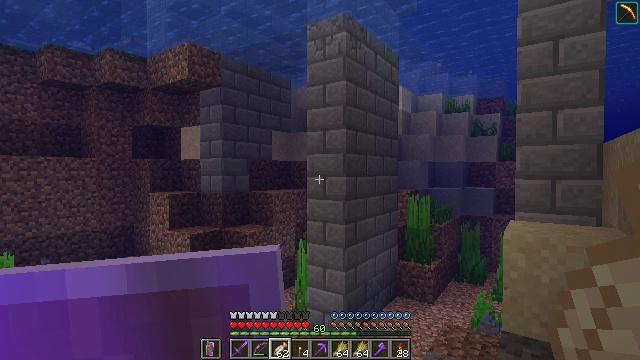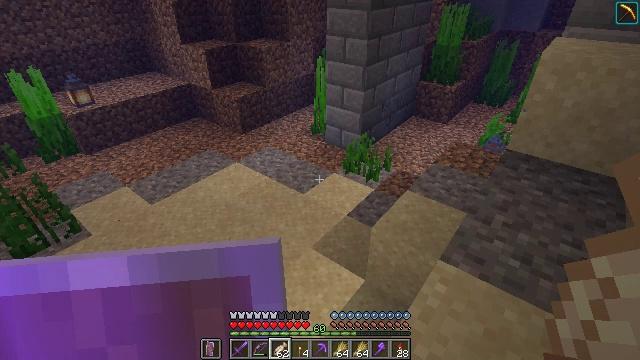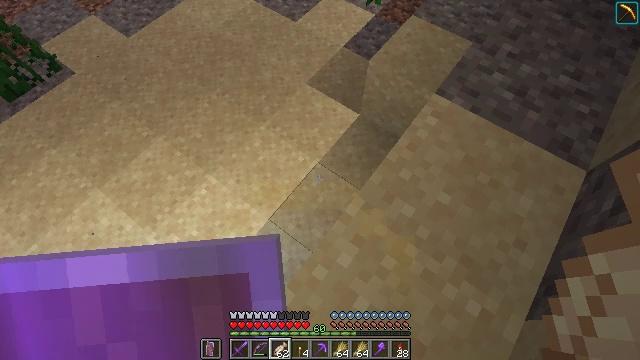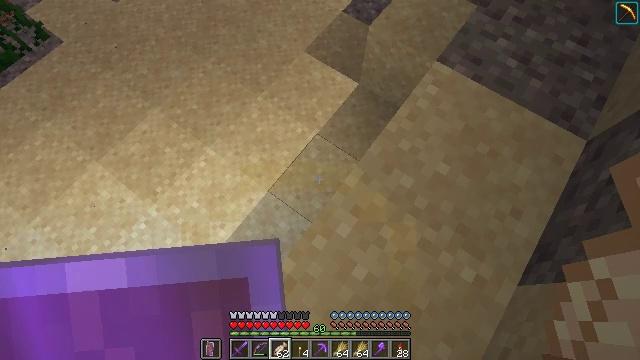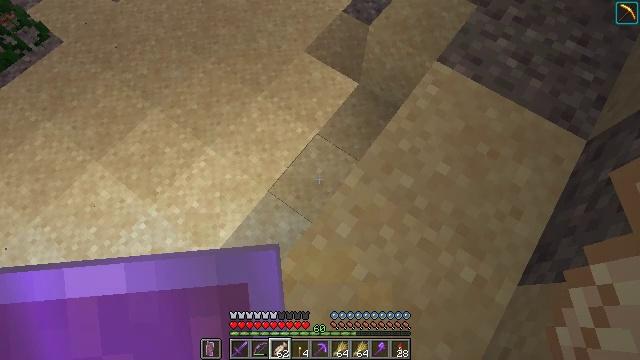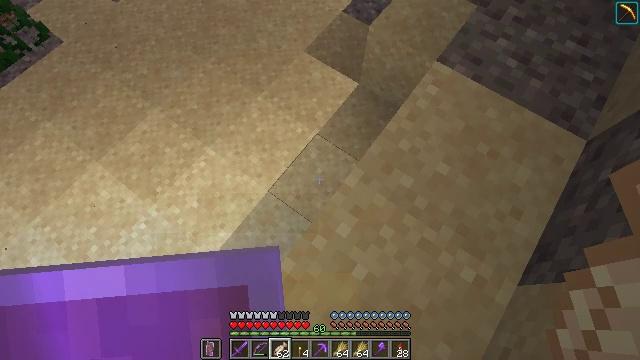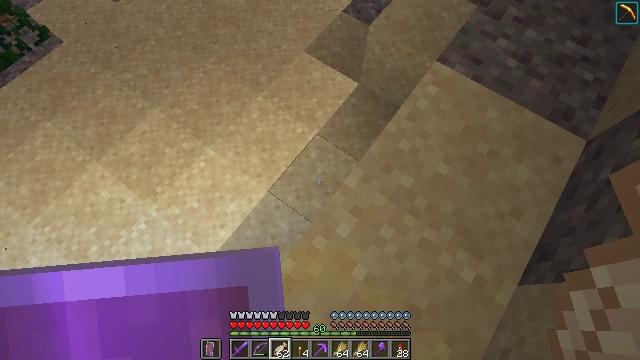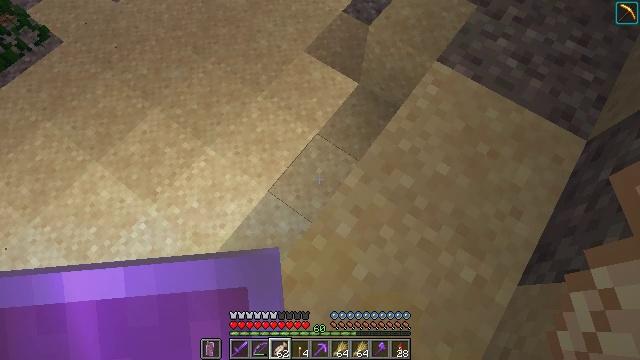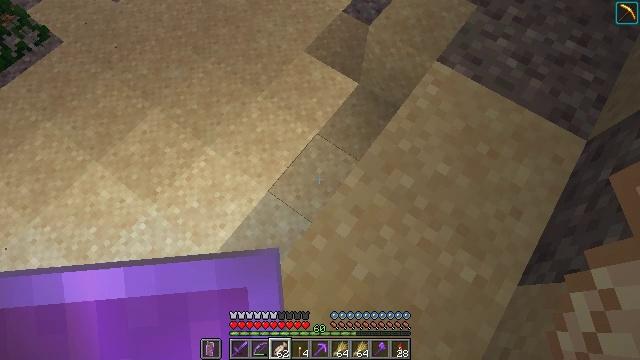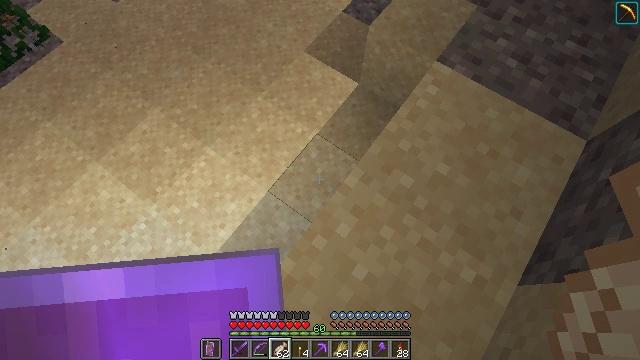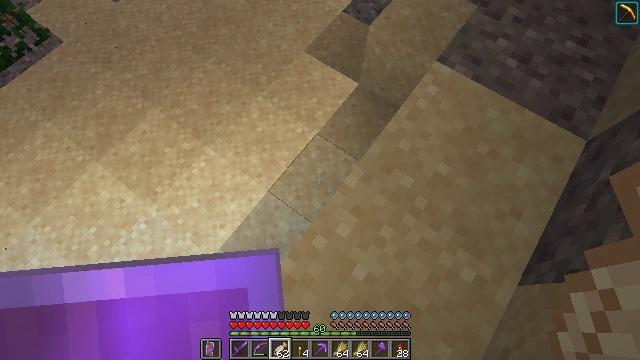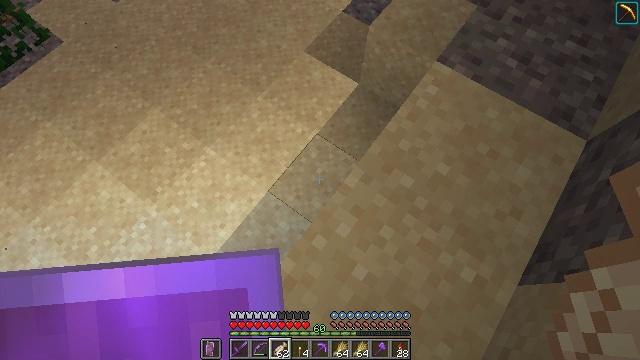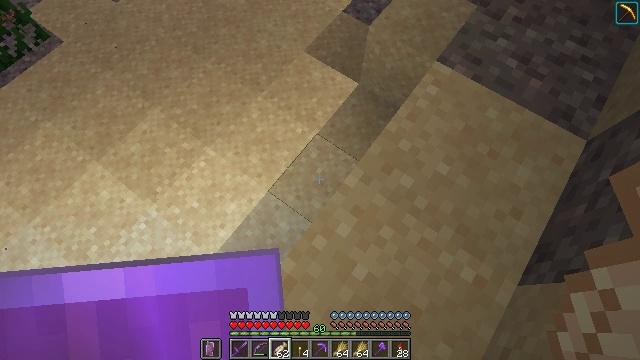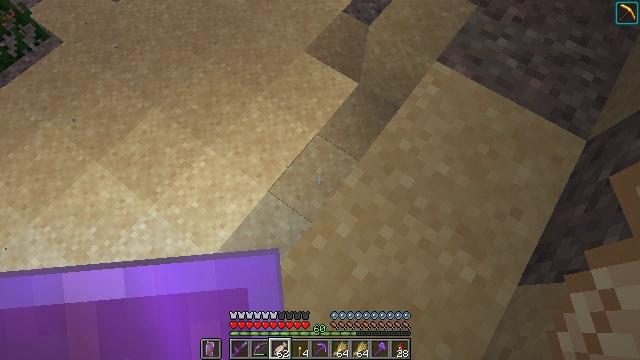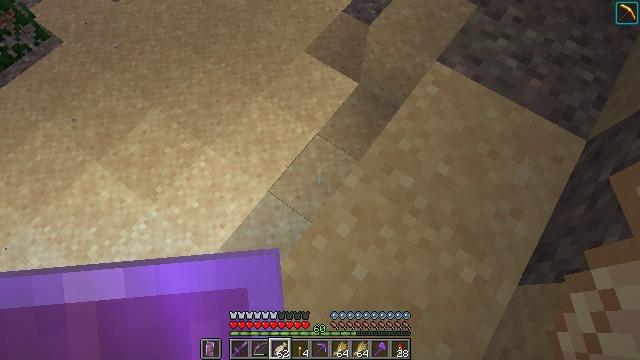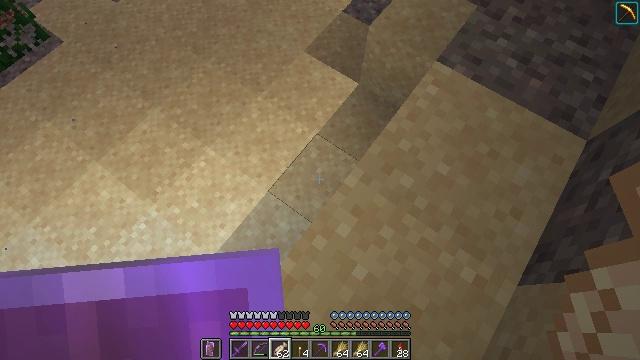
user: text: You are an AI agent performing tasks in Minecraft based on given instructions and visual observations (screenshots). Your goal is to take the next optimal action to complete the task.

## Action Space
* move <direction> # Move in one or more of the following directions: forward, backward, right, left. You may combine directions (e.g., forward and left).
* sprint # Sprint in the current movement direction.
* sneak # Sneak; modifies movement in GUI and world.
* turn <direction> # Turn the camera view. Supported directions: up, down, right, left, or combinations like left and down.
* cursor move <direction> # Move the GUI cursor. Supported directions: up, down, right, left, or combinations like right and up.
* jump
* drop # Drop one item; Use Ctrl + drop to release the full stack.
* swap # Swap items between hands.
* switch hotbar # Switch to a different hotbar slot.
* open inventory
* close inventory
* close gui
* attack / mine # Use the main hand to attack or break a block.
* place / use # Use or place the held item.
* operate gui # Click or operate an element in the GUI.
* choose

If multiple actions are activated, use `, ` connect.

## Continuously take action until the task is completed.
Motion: motion action
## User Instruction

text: Open the crafting table and craft a hay block with wheat.
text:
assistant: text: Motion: turn left and down
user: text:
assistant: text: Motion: turn right and down
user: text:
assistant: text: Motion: turn down
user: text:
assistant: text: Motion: no_op
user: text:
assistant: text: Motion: no_op
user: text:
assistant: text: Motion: no_op
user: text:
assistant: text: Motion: no_op
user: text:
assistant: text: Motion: no_op
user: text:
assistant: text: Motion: no_op
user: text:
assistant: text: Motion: no_op
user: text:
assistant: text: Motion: no_op
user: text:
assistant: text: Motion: no_op
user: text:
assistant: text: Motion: no_op
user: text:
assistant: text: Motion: no_op
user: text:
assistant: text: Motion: no_op
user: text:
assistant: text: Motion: turn right and up
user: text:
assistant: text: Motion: turn right and up
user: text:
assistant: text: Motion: turn right and up
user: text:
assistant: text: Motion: turn right and up, jump
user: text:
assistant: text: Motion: turn right and up, jump
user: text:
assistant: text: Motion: jump
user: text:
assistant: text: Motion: jump
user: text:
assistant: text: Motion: jump
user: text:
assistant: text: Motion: jump
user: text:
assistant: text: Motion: jump
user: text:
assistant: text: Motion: jump
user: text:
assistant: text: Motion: jump
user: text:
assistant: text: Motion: jump
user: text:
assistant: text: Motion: jump
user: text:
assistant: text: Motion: jump